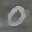
Label: 0